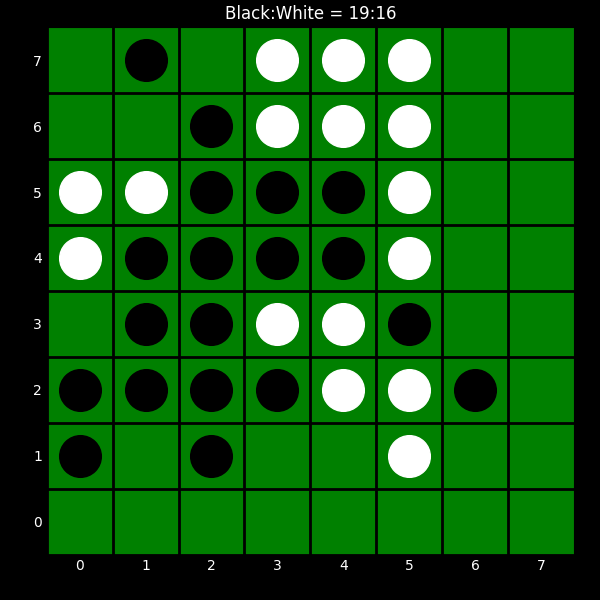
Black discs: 19
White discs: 16